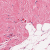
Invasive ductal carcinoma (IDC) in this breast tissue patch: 0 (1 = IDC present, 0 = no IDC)